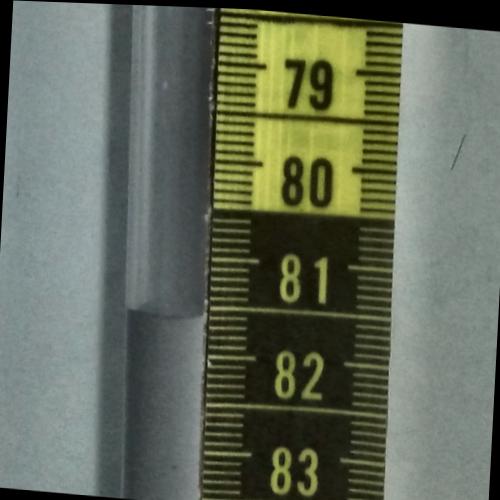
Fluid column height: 81.6 cm